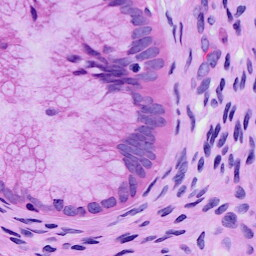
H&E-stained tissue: Cervix